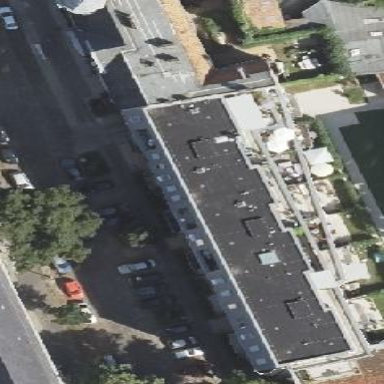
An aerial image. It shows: Building with apartments featuring unique double saltbox roof shape.